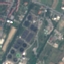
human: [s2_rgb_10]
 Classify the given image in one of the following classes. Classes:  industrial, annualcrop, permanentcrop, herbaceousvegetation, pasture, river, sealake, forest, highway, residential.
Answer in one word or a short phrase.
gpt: Industrial